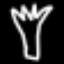
Label: fork